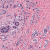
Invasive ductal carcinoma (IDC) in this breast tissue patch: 1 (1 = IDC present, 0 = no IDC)